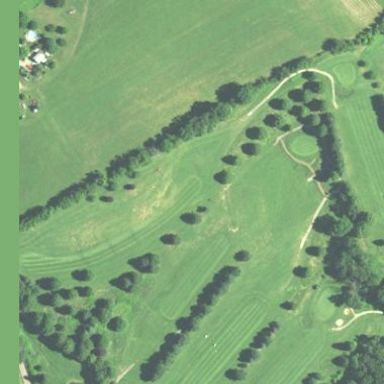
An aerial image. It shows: Golf fairway on grassland designated for leisure and sports activities.